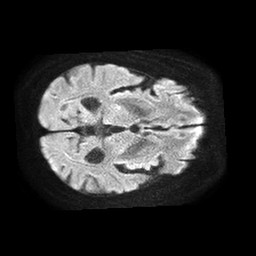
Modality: TRACE
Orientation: axial
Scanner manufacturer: philips
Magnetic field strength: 1.5 T
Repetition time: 4.6 s
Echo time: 0.08517 s